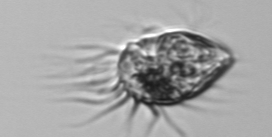
Label: Strombidium_morphotype1